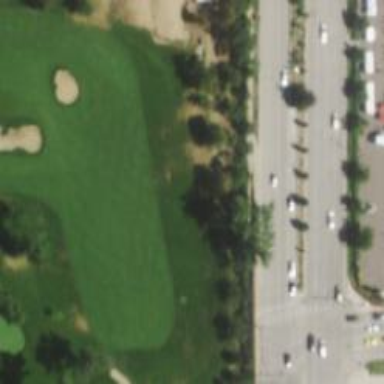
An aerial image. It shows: Well-maintained path specifically designed for golf carts.